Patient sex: M
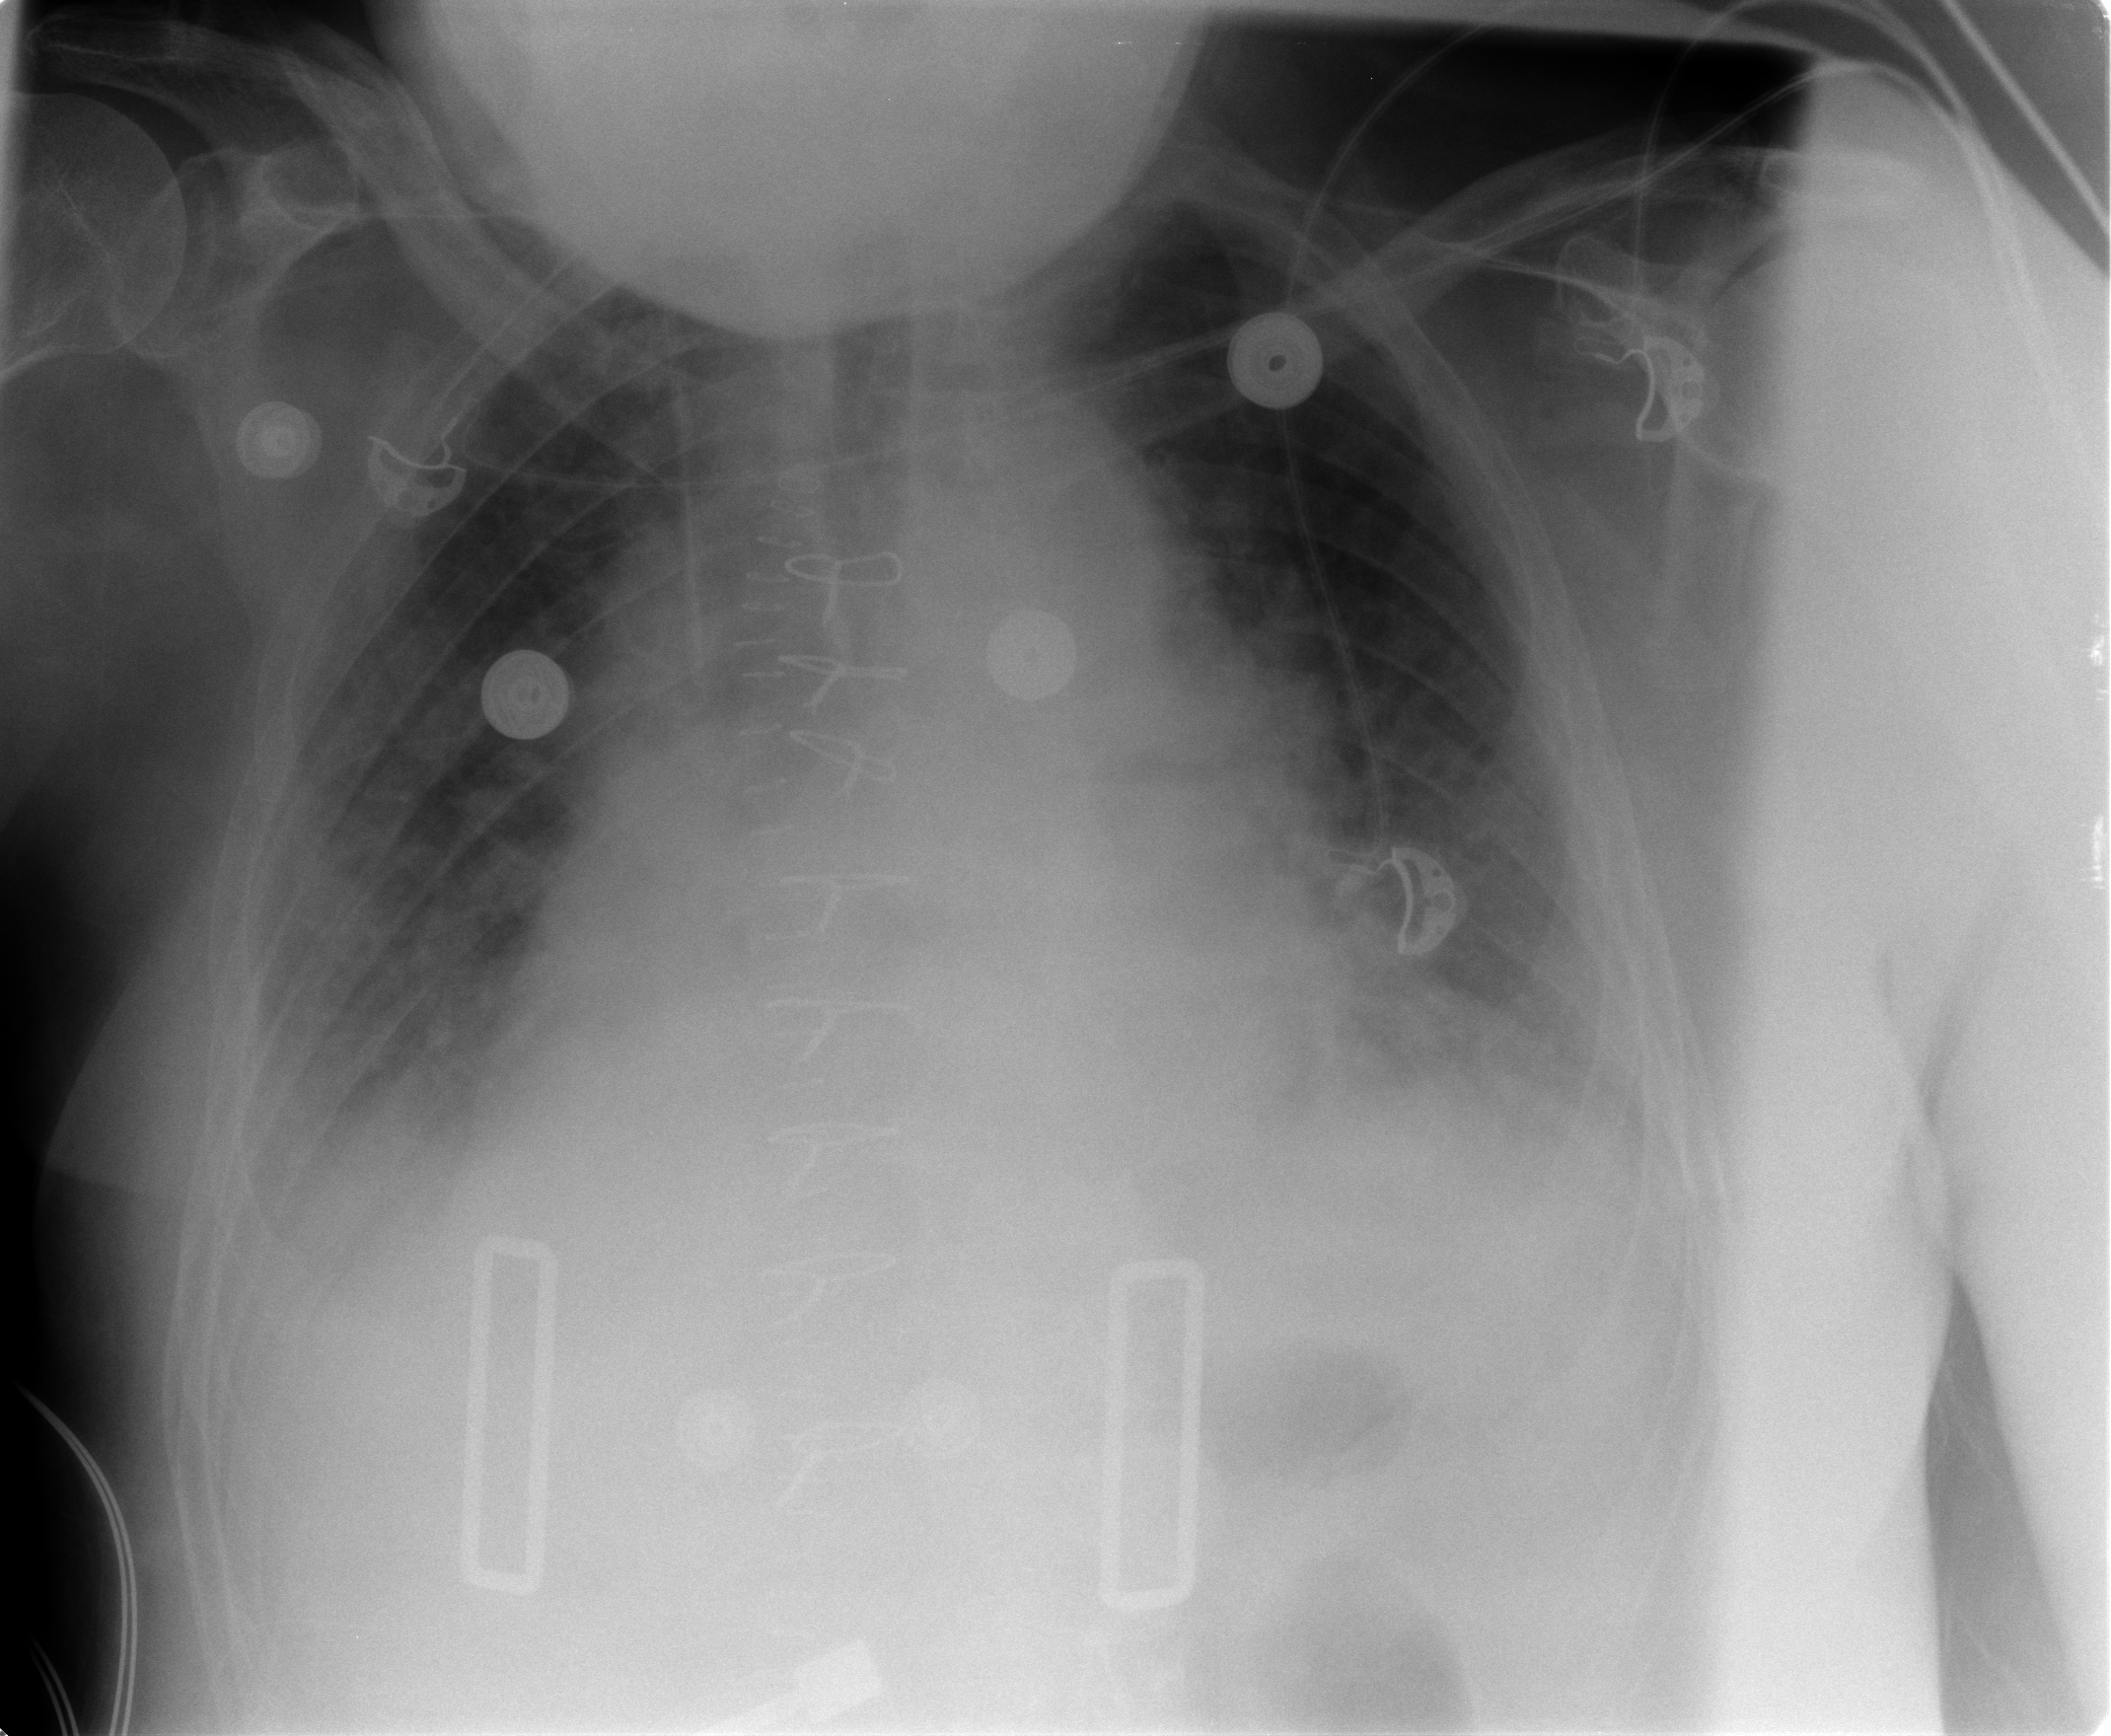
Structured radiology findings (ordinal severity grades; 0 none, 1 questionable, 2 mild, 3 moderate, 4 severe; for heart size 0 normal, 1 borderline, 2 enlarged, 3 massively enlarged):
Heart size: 2
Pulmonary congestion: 2
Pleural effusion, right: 2
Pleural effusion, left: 2
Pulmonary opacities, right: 2
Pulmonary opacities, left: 1
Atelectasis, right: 2
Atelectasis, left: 2